Question: I created some apps in which I used DrawerLayout or MenuDrawer and trust me some android users don't even know about drawers.

I need a reference of how to show them that they can swipe left or right to see the options that are hidden. Obviously HomeUp button doesn't give them a clue about sliding. I hope you understand my question.
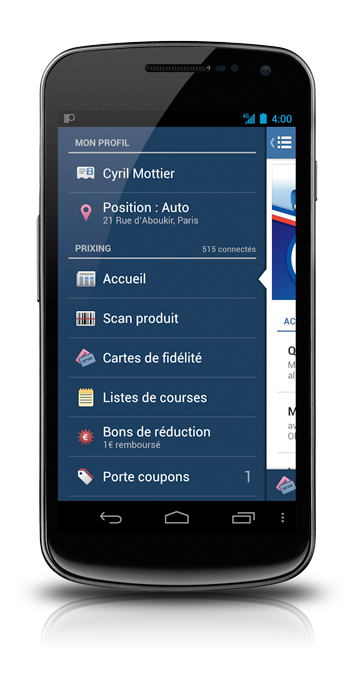
Answer: A couple of ideas:
1. You can either begin your first launch with the app drawer open. The user would then need to close it and would know of its existence.
2. Again on first launch, you could animate a slight opening and closing, sort of a "jiggle" to hint that there's something there. Can I open the drawer layout with animation programmatically?